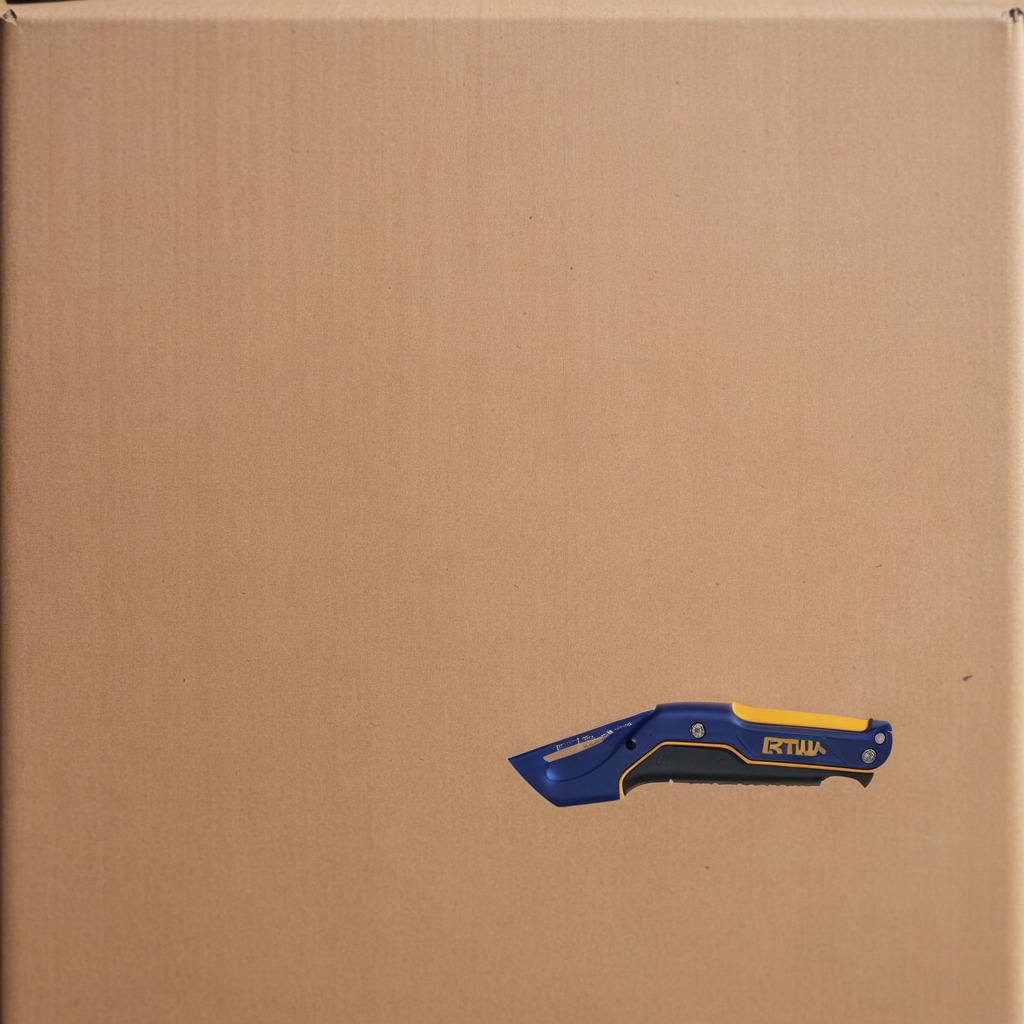
A utility knife lying on the cardboard box surface